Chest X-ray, PA view. Patient: 73 years old, sex F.
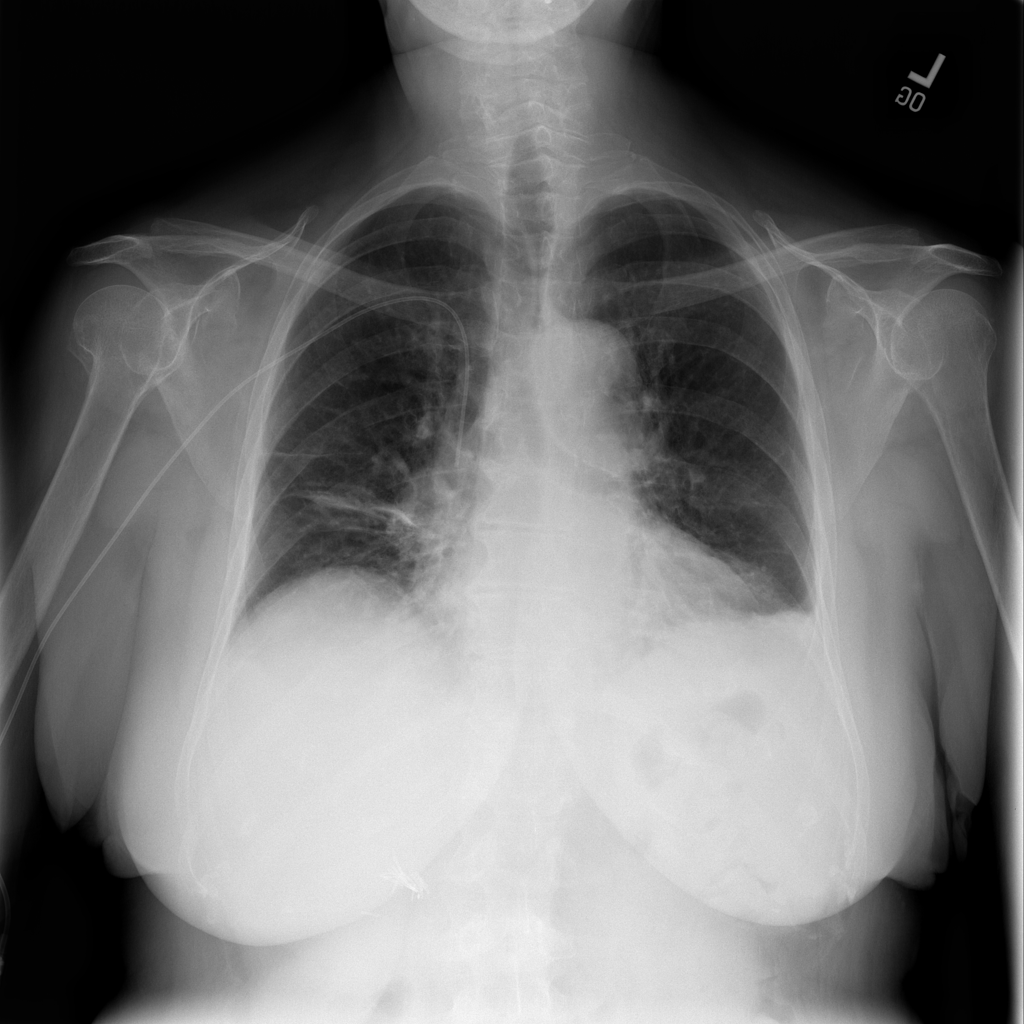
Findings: Atelectasis, Effusion, Infiltration